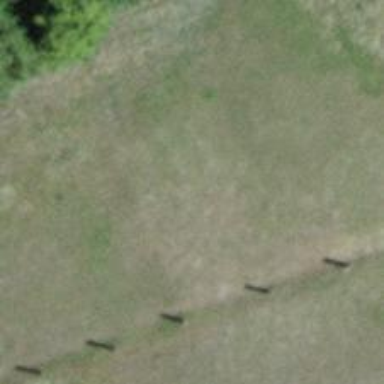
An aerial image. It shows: Power line in the image.